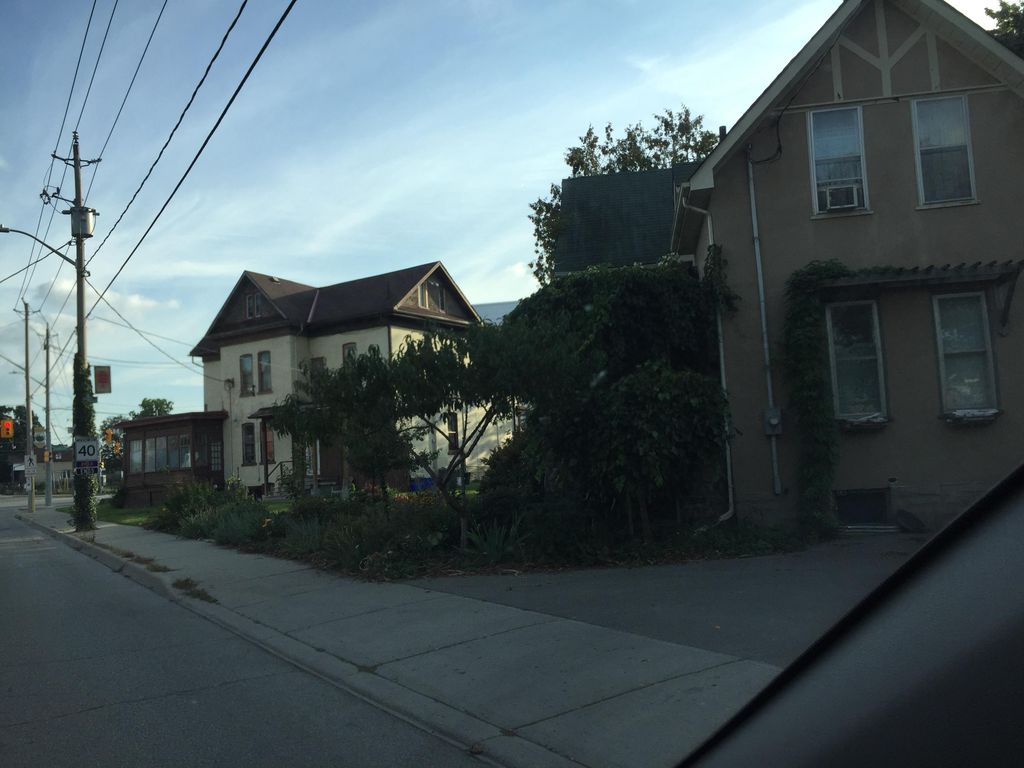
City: kitchener-waterloo